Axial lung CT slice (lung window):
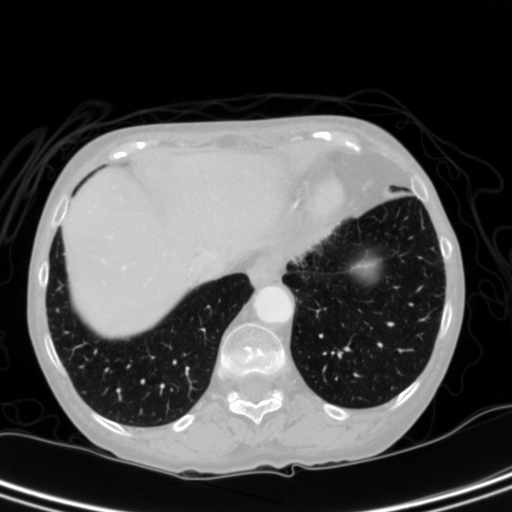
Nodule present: no